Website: lowes
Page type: review-order
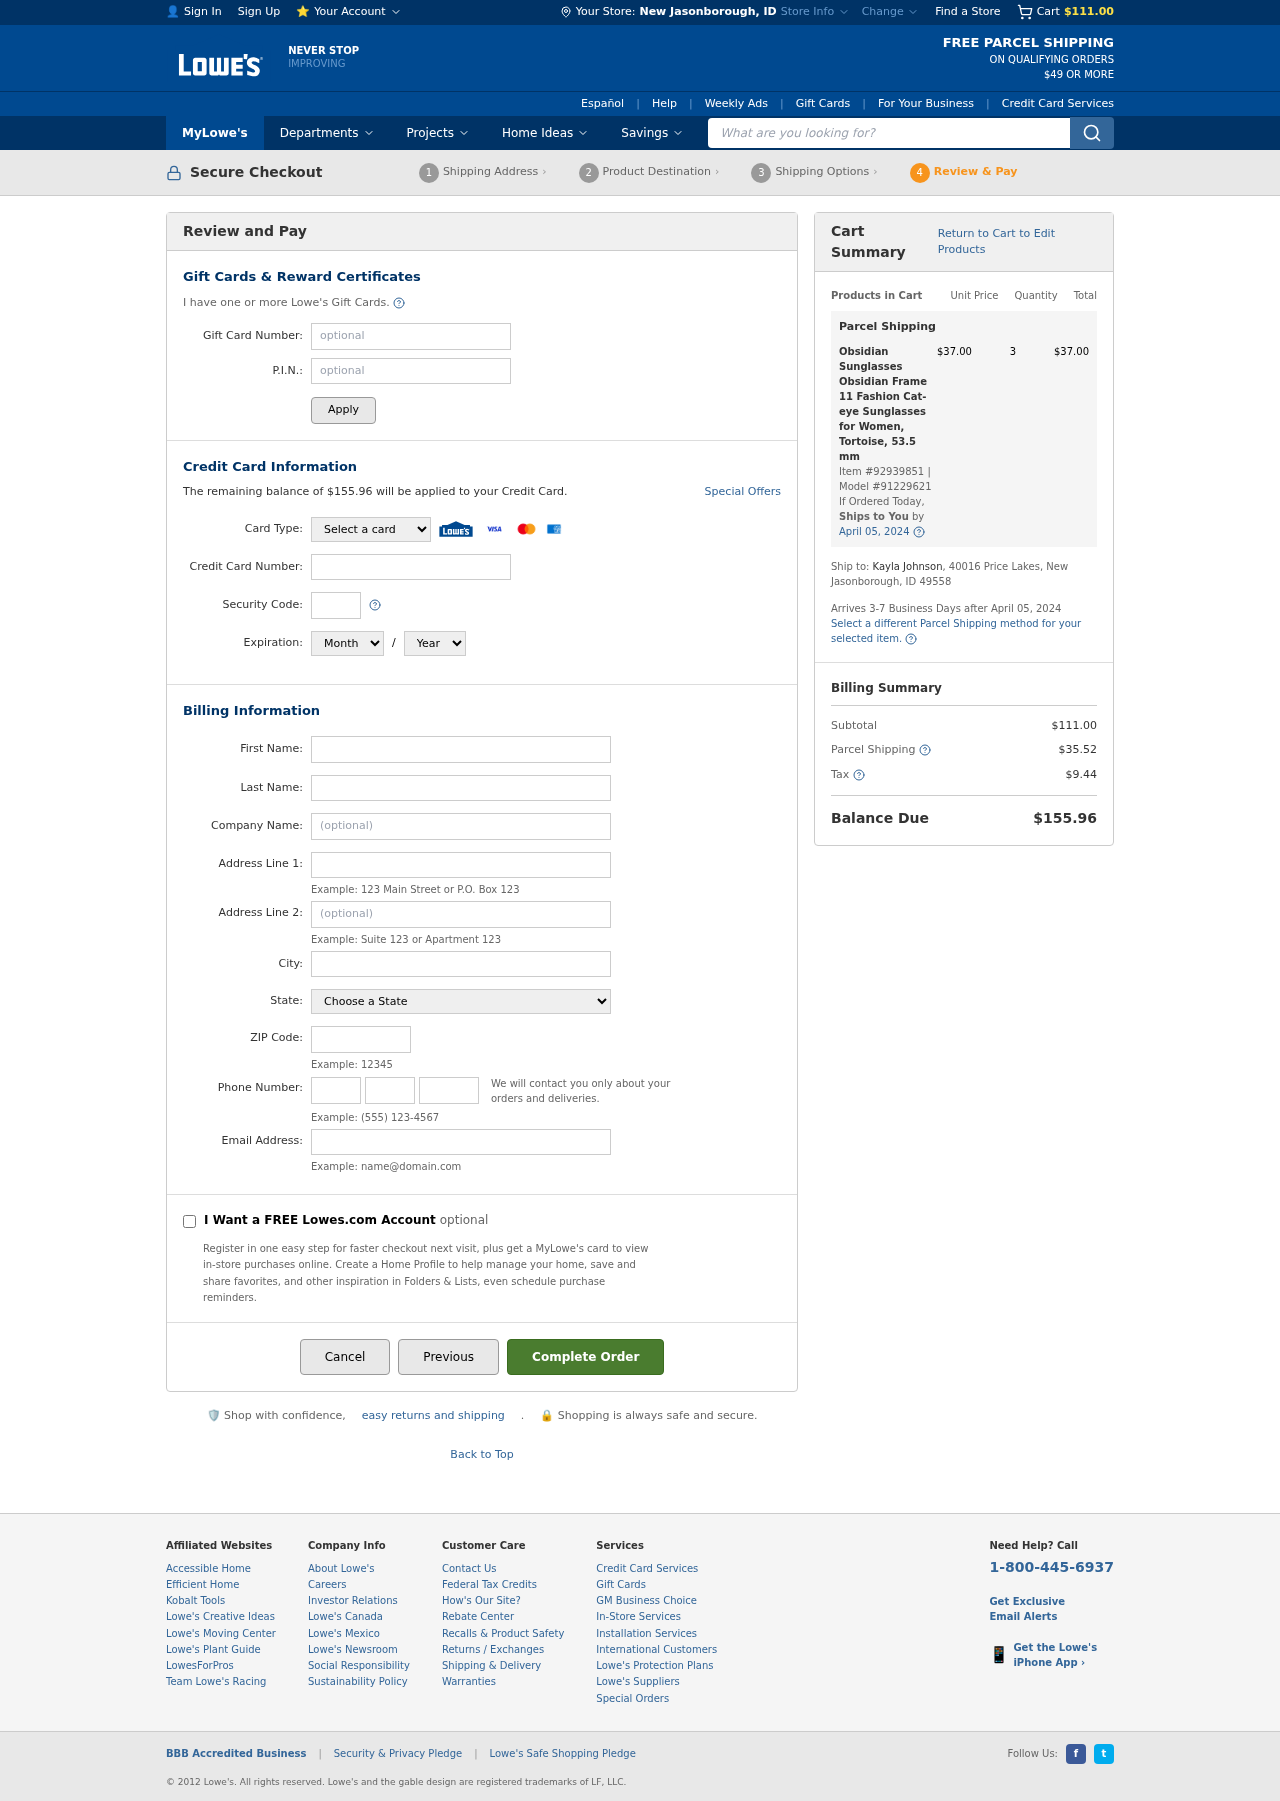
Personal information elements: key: PII_CARD_CVV
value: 728
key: PII_CARD_EXPIRY_MONTH
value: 02
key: PII_CARD_EXPIRY_YEAR
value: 29
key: PII_CARD_NUMBER
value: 6527 6136 9306 3084
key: PII_CARD_TYPE
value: Discover
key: PII_CITY
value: New Jasonborough
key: PII_CITY_STATE
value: New Jasonborough, ID
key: PII_COMPANY
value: Snyder Group
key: PII_EMAIL
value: kaylajohnson@hotmail.com
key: PII_FIRSTNAME
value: Kayla
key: PII_LASTNAME
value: Johnson
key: PII_PHONE_AREA
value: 396
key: PII_PHONE_PREFIX
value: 300
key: PII_PHONE_SUFFIX
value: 7224
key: PII_POSTCODE
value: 49558
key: PII_STATE
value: Idaho
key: PII_STREET
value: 40016 Price Lakes
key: PII_STREET2
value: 40016 Price Lakes
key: PII_STREET2
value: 0548 Wright Drive
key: PII_FULLNAME2
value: Kayla Johnson
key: PII_CITY_STATE_ZIP2
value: New Jasonborough, ID 49558
Product elements: key: PRODUCT1_NAME
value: Obsidian Sunglasses Obsidian Frame 11 Fashion Cat-eye Sunglasses for Women, Tortoise, 53.5 mm
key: PRODUCT1_PRICE
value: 37
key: PRODUCT1_QUANTITY
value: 3
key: PRODUCT1_ITEM_NUMBER
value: Item #92939851
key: PRODUCT1_MODEL_NUMBER
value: Model #91229621
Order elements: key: ORDER_SUBTOTAL
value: $111.00
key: ORDER_BALANCE_DUE
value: $155.96
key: ORDER_SHIPPING_DATE
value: April 05, 2024
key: ORDER_ITEM_TOTAL
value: $37.00
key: ORDER_SHIPPING_DATE2
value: April 05, 2024
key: ORDER_SHIPPING_COST
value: $35.52
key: ORDER_TAX
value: $9.44
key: ORDER_TOTAL
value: $155.96
Search elements: key: HEADER_SEARCH
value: What are you looking for?